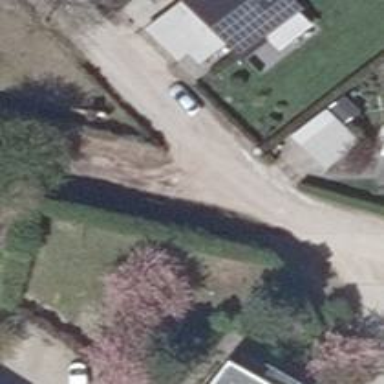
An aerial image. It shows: Residential road with compacted surface.